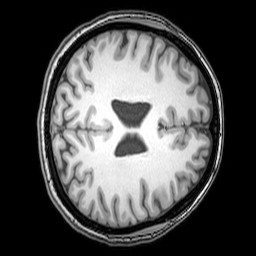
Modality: T1w
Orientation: axial
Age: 25
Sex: female
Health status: healthy
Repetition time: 0.081 s
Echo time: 0.037 s